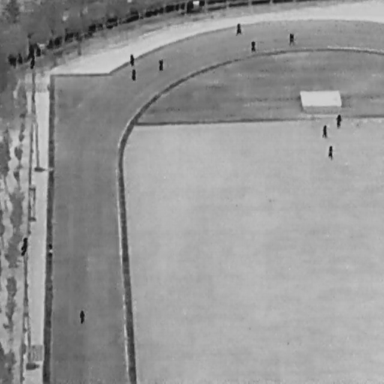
There are 11 People in the infrared image.